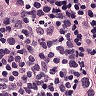
Metastatic tissue present: yes